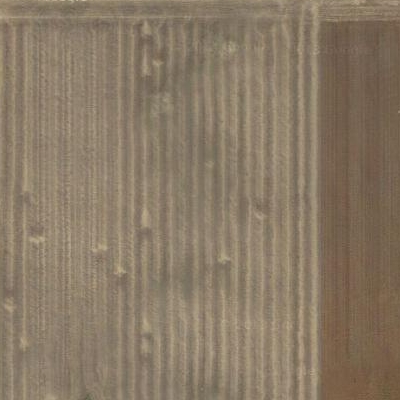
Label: Field